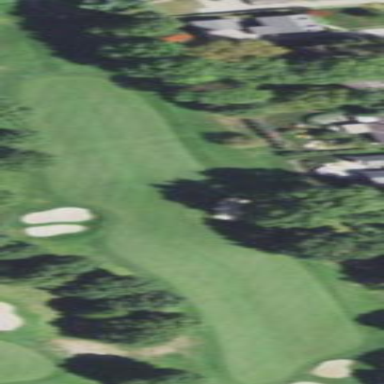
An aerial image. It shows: Grassy area designated as golf fairway.